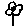
Label: flower